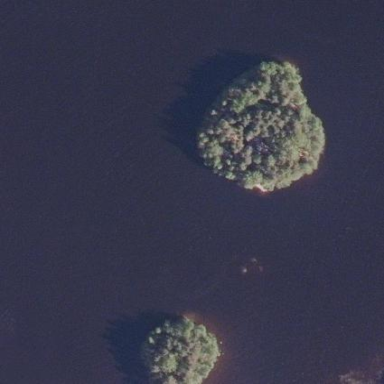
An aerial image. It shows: Islet covered with woodland.